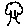
Label: tree